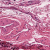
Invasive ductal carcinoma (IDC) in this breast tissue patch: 0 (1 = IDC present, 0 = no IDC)